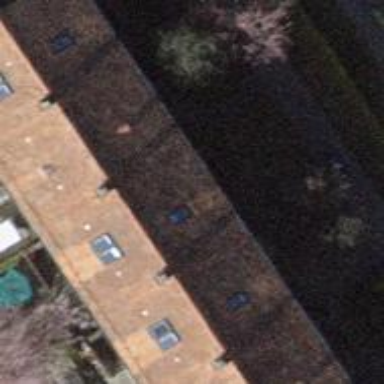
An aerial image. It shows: Beige house with gabled roof covered in orange-red roof tiles. The roof is oriented across the building.